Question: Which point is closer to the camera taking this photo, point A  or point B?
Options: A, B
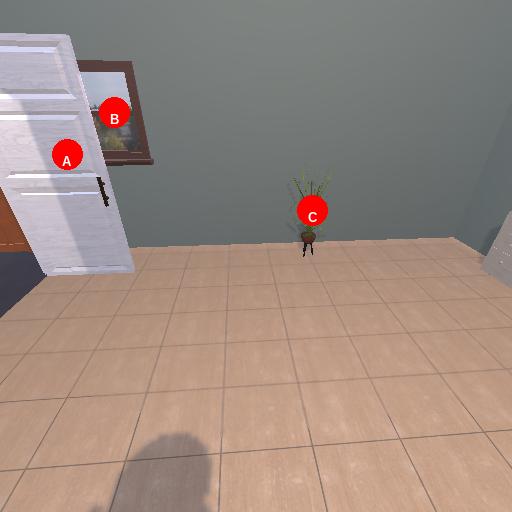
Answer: A